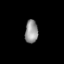
Tissue: lung
Cell type: Fibroblasts
Senescence score: 0.5433
Nuclear area (px): 293
Mean DAPI intensity: 148.259